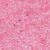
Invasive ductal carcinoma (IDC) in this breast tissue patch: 0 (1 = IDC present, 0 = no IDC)